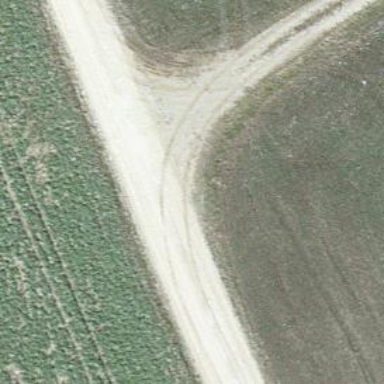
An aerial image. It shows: Gravel track with grade 2 quality.